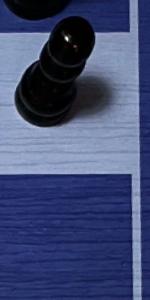
Label: Empty